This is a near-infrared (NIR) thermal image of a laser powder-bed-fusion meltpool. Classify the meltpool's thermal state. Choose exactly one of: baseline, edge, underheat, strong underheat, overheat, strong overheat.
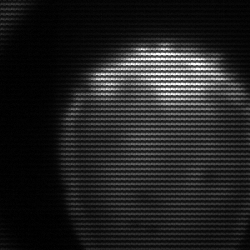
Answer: edge